Field crop: maize
Growth stage: 2
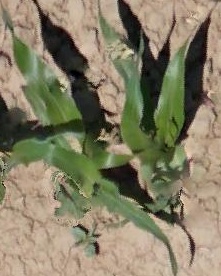
Species: maize